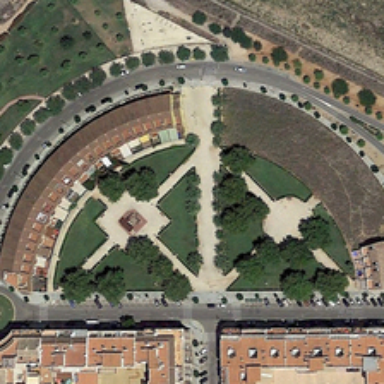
Two buildings are near a semi-circle square surrounded by a curved road .